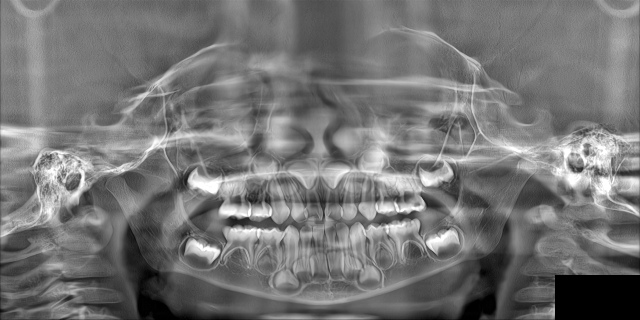
adult